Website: walmart
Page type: billing-address
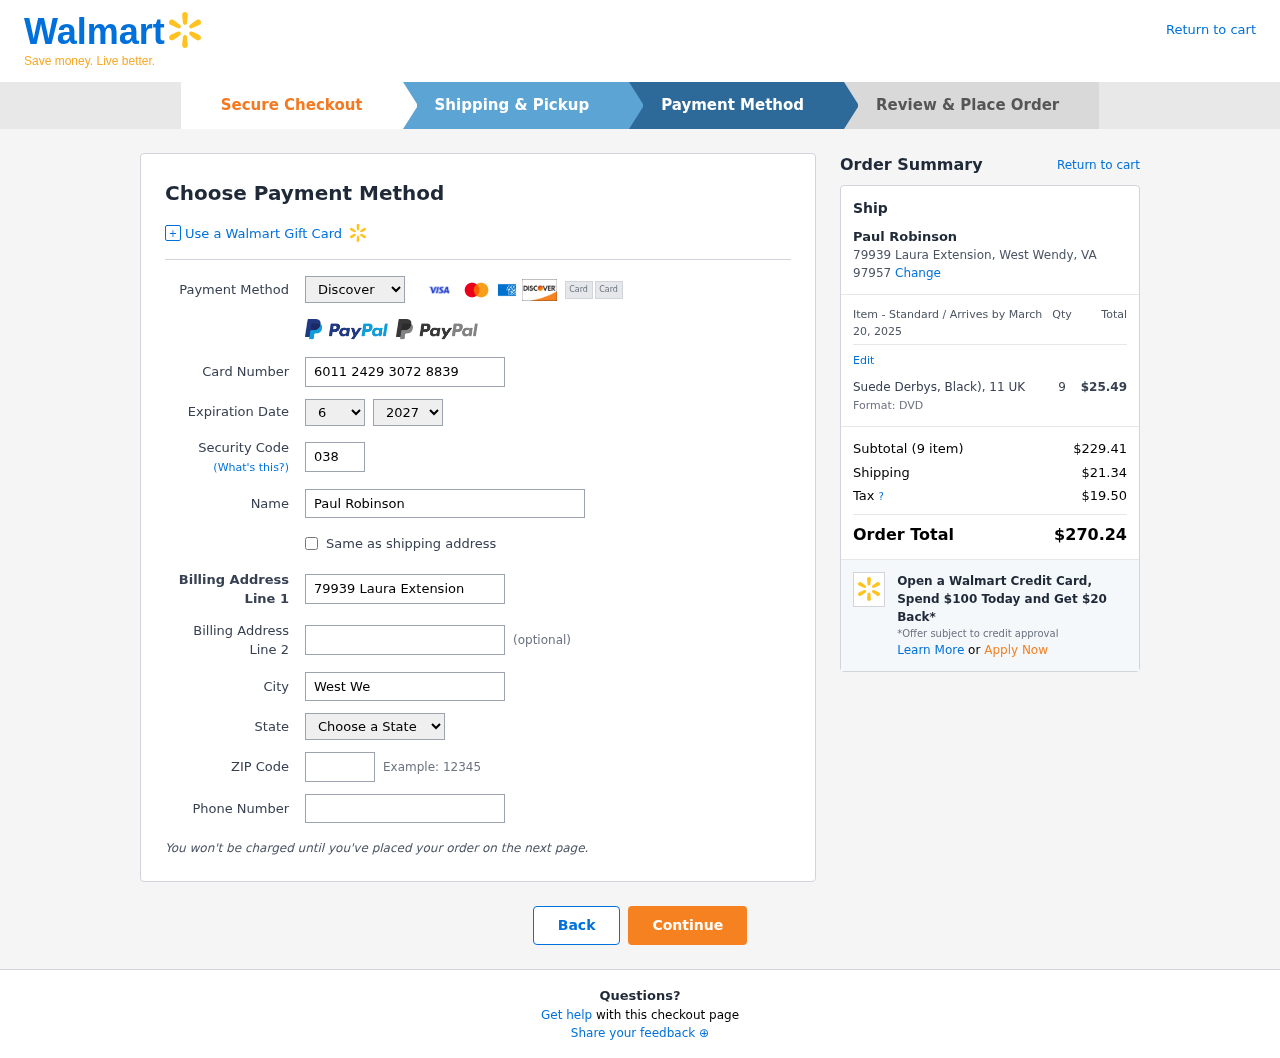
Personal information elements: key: PII_CARD_CVV
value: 038
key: PII_CARD_EXPIRY_MONTH
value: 06
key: PII_CARD_EXPIRY_YEAR
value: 27
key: PII_CARD_NUMBER
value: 6011 2429 3072 8839
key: PII_CARD_TYPE
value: Discover
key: PII_CITY
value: West Wendy
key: PII_CITY_STATE_ZIP
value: West Wendy, VA 97957
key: PII_FULLNAME
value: Paul Robinson
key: PII_PHONE
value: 7596275142
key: PII_POSTCODE
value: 97957
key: PII_STATE
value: Virginia
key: PII_STREET
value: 79939 Laura Extension
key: PII_FULLNAME2
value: Paul Robinson
Product elements: key: PRODUCT1_NAME
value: Suede Derbys, Black), 11 UK
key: PRODUCT1_PRICE
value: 25.49
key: PRODUCT1_QUANTITY
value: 9
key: PRODUCT1_DESC
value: Format: DVD
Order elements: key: ORDER_DELIVERY_DATE
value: March 20, 2025
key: ORDER_NUM_ITEMS
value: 9
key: ORDER_SUBTOTAL
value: $229.41
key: ORDER_SHIPPING_COST
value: $21.34
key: ORDER_TAX
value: $19.50
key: ORDER_TOTAL
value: $270.24